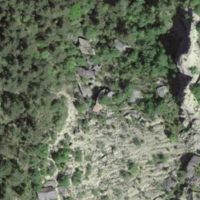
EUNIS habitat code: 43
Species observed at this site:
Neottia nidus-avis
Lasiommata maera
Cypripedium calceolus
Cephalanthera longifolia
Menyanthes trifoliata